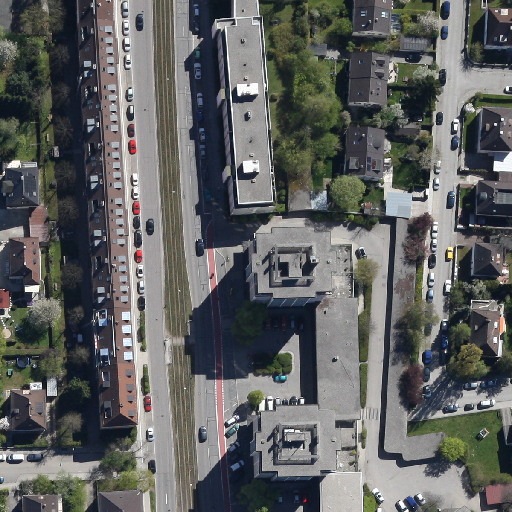
Referring expression: sidewalk